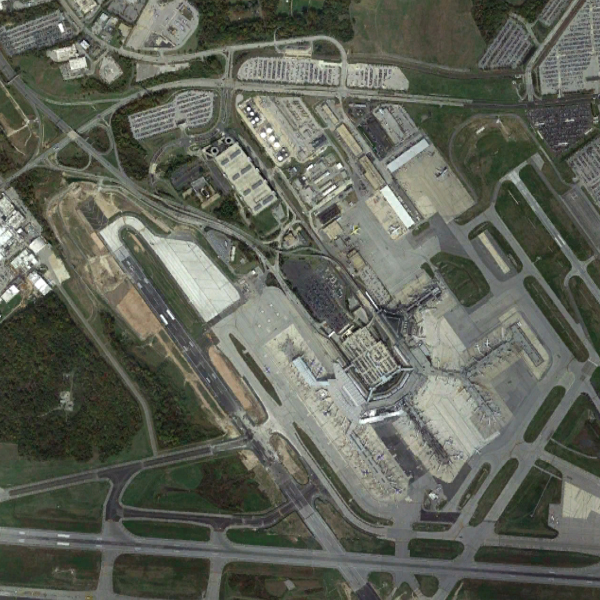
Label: Airport